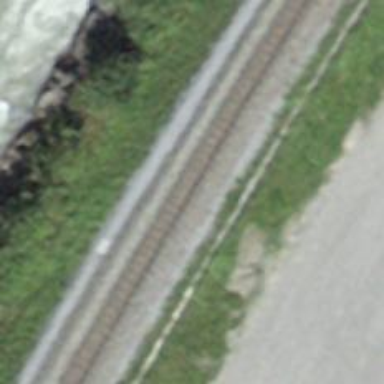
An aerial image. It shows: Narrow gauge railway with electrified contact lines.